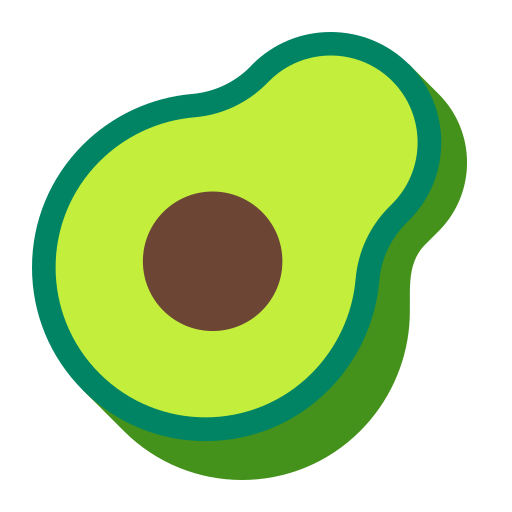
avocado flat